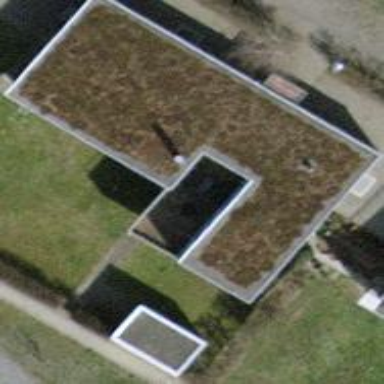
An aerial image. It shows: Detached building.